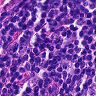
Metastatic tissue present: no